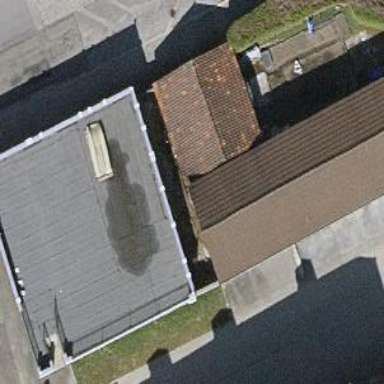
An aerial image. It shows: Garages with gabled roofs.